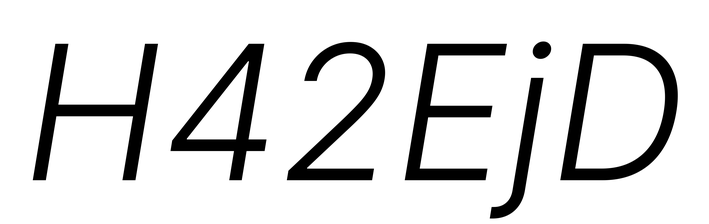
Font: Inter-Italic_Light_Italic